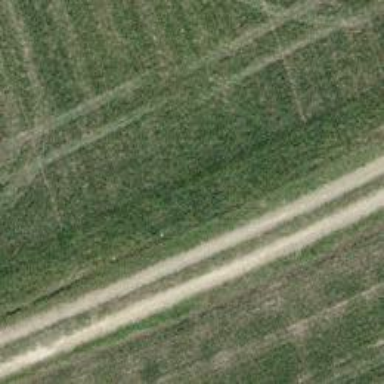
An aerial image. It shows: Track road with grade3 tracktype.